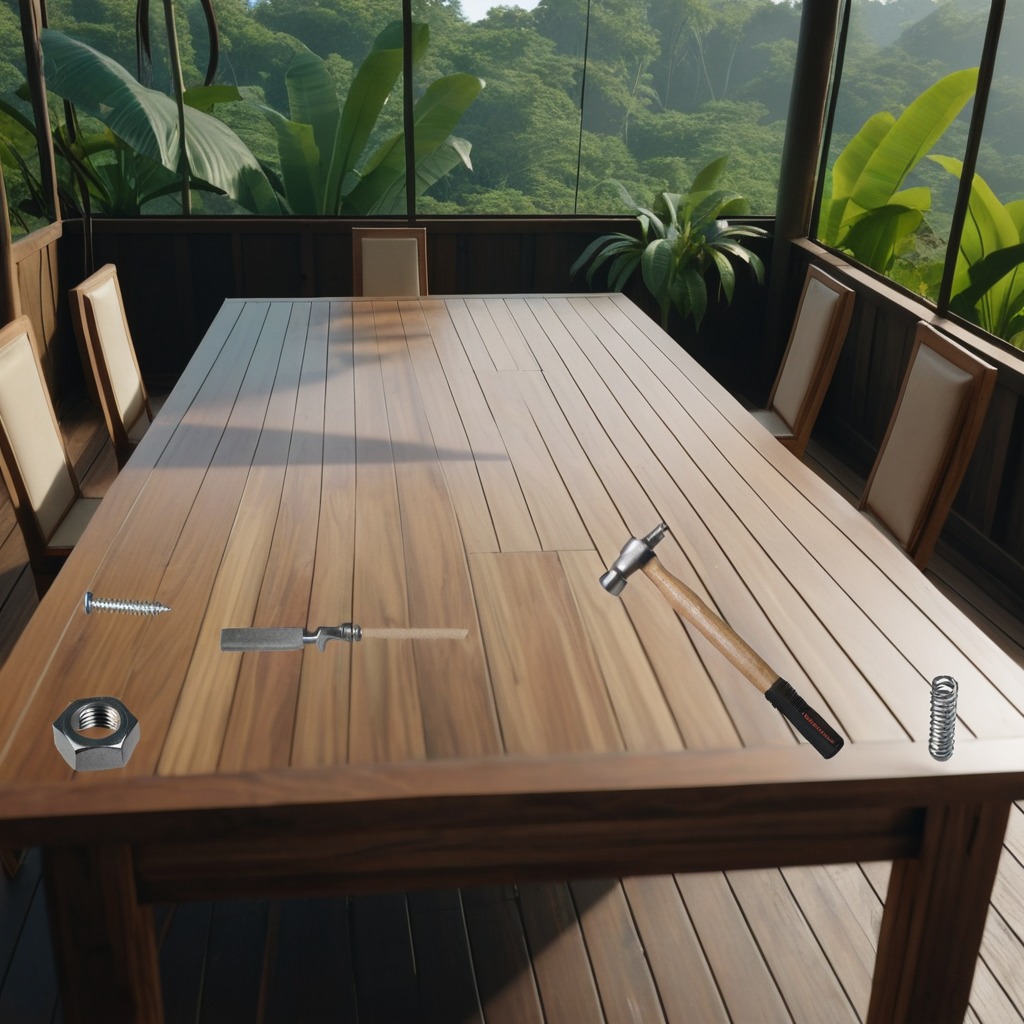
A hammer, a metal machine screw, a coiled metal spring, a handheld metal saw, and a metal nut are lying on the wooden table.